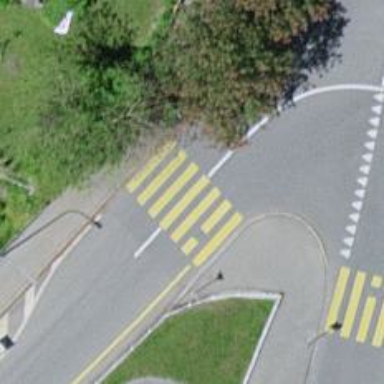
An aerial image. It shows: Uncontrolled road crossing.